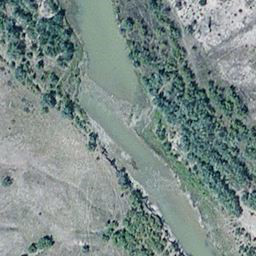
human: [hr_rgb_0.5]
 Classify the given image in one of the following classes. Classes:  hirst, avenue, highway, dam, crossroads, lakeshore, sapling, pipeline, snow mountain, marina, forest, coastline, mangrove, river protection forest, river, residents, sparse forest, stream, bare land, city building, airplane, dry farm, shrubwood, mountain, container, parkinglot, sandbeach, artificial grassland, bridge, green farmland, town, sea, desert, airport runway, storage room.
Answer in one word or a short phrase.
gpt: river